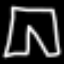
Label: pants